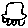
Label: car